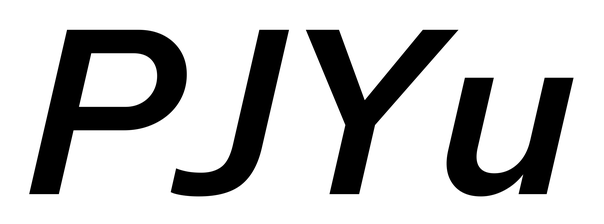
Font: InstrumentSans-Italic_SemiBold_Italic